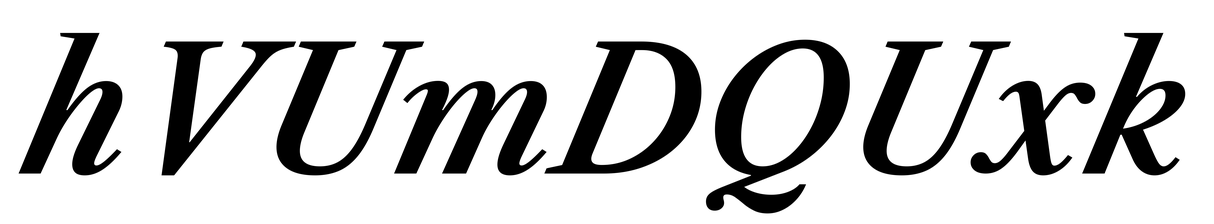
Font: LibreCaslonText-Italic_SemiBold_Italic